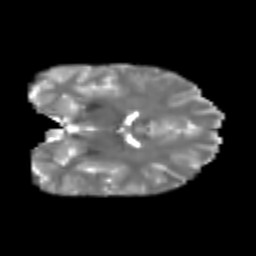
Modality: T2w
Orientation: coronal
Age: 28
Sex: male
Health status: healthy